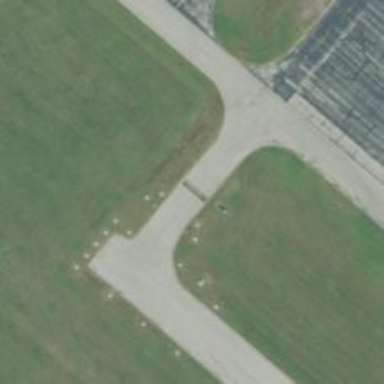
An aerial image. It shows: Image of taxiway at airport.